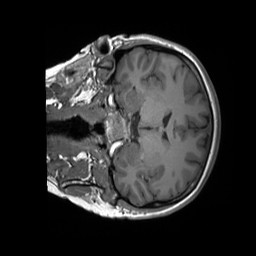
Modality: T1w
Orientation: coronal
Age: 24
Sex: female
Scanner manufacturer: siemens
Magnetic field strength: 3 T
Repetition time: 1.8 s
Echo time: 0.00232 s